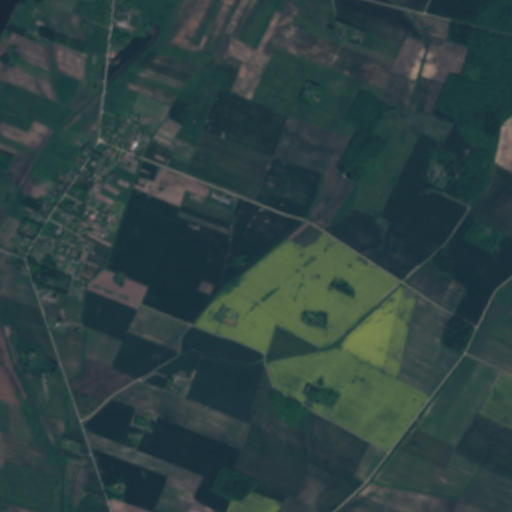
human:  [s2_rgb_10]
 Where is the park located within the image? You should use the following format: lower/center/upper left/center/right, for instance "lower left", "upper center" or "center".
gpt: The park is located in the lower left of the image.
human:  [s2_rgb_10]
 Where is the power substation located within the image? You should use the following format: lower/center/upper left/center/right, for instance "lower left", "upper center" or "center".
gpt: The power substation is located in the upper left of the image.
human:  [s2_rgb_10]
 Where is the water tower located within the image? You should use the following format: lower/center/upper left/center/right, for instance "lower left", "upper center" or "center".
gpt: The water tower is located in the upper left of the image.
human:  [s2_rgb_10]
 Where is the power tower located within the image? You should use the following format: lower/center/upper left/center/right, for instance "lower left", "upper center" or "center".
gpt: There is no power tower in the image.